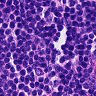
Metastatic tissue present: no